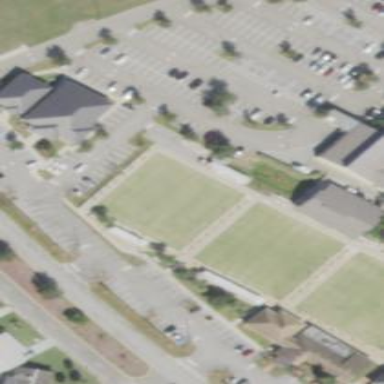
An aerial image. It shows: Bowling pitch for leisure sports.